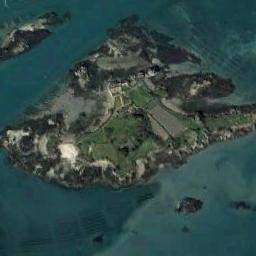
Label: island